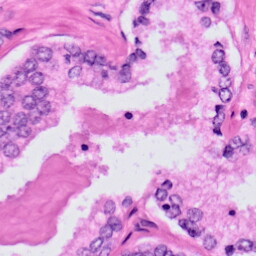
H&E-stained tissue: Prostate